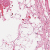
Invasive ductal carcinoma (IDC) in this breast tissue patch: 0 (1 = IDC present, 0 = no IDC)